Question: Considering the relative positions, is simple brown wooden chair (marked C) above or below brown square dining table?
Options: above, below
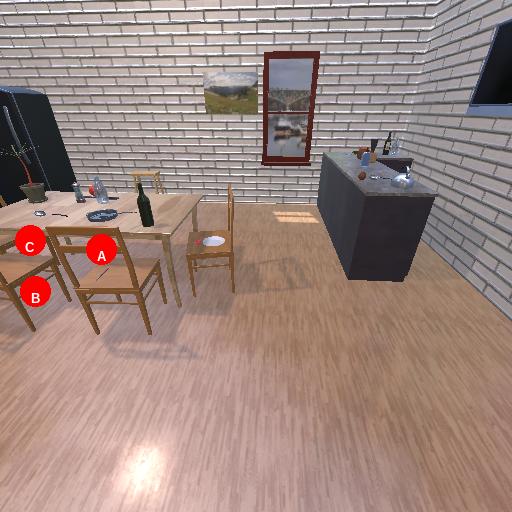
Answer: above